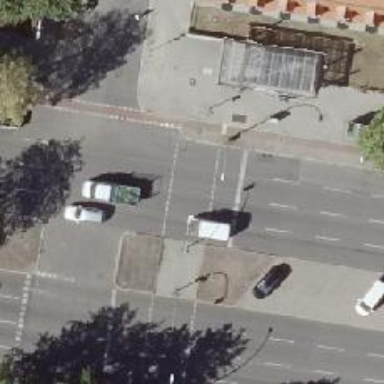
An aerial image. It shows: Road with traffic signals at the crossing.